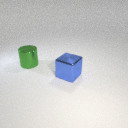
large green metal cylinder to the left of large blue metal cube